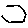
Label: hexagon